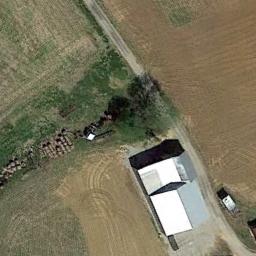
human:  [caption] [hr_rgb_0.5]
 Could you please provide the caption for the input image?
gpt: There is a road next to the sparse residential .

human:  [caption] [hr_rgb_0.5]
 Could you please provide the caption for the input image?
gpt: The sparse residential is on the grass next to the bare land .

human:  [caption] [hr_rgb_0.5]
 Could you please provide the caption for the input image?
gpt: There are several orange houses of various sizes in a sparse residential area surrounded by farmland .

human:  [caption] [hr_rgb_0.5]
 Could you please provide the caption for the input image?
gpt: There are blocks of residential areas between the jungles .

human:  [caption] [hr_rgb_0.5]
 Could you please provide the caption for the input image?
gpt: A sparse residential area with a white building beside a brown farmland .